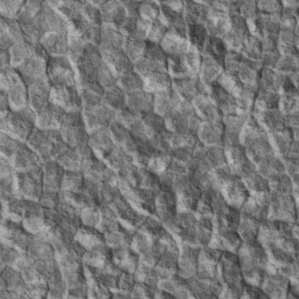
Label: non_frost